Field crop: maize
Growth stage: 1
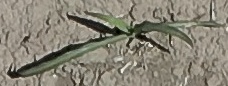
Species: sorghum